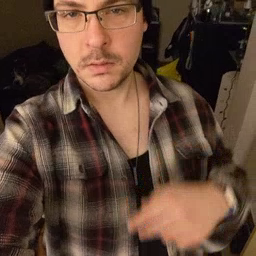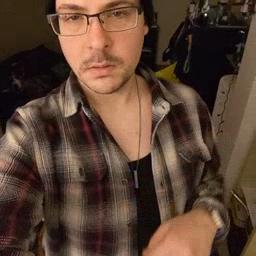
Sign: dirty